Interaction volume radius: 10 \u00c5
Interaction volume height: 45 \u00c5
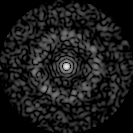
Disorder parameter: 0.8408